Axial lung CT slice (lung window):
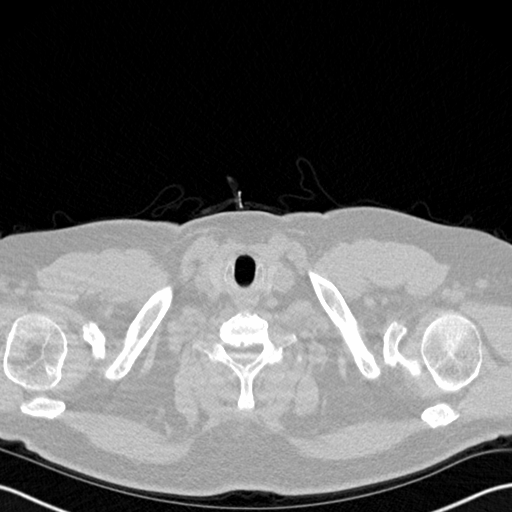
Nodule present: no